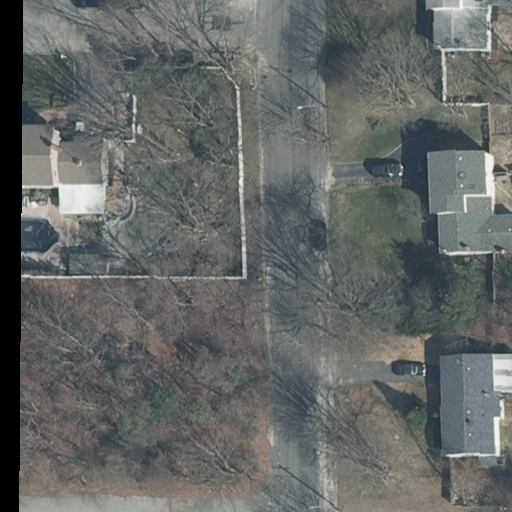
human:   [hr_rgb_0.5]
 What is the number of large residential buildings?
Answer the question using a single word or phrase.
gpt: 0

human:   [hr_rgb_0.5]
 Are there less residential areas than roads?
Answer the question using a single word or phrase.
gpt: yes

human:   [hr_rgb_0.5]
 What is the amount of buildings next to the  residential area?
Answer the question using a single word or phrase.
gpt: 5

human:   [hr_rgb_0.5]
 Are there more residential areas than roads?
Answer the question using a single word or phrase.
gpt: no

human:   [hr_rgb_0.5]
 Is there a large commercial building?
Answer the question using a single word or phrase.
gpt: no

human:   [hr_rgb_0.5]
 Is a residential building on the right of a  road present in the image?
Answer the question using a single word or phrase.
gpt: yes

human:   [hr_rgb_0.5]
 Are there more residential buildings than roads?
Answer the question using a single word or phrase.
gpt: yes

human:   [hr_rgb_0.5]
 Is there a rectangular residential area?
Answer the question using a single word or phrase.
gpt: no

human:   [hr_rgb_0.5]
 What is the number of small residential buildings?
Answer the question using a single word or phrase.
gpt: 0

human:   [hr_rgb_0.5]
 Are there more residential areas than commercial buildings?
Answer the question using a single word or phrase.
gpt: yes

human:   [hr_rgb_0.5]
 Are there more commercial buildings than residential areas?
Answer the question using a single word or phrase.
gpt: no

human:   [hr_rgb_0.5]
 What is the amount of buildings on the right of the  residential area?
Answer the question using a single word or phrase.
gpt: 0

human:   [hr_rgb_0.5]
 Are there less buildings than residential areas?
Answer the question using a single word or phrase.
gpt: no

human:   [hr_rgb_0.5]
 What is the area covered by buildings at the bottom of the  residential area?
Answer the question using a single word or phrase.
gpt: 248m2

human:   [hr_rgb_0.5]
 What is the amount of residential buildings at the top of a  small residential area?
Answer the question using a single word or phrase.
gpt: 0

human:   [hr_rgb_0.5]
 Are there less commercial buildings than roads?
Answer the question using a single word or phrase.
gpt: yes

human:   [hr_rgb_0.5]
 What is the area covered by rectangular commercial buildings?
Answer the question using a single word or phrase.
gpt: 0m2

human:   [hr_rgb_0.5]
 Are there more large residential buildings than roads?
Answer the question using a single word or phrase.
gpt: no

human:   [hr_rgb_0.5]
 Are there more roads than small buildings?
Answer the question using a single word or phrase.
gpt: yes

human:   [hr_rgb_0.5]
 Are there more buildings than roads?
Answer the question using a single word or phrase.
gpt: yes

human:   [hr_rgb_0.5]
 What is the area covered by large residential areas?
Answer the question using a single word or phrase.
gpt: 9196m2

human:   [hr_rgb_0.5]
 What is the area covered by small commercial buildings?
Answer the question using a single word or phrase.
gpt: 0m2

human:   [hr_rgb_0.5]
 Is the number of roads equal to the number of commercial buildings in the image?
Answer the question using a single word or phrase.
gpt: no

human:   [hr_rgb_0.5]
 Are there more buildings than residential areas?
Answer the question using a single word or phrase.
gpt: yes

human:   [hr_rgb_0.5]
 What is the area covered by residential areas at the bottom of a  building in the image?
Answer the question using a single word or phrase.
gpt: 0m2

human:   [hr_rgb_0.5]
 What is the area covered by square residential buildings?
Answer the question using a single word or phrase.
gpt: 0m2

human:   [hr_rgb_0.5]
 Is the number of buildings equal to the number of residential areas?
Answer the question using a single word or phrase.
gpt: no

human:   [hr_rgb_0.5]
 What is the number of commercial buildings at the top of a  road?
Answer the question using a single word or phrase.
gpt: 0

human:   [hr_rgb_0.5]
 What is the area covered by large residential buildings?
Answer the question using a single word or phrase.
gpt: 0m2

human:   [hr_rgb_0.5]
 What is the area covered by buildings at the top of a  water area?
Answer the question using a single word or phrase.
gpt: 0m2

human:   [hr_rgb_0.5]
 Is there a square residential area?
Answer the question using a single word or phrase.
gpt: no

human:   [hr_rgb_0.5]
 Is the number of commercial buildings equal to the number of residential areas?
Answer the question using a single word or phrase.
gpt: no

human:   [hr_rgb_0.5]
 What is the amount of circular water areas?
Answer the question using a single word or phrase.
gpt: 0

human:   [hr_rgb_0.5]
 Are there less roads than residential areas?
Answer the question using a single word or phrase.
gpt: no

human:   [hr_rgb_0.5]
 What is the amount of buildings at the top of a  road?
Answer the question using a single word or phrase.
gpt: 2

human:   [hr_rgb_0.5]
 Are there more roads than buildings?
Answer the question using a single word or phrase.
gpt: no